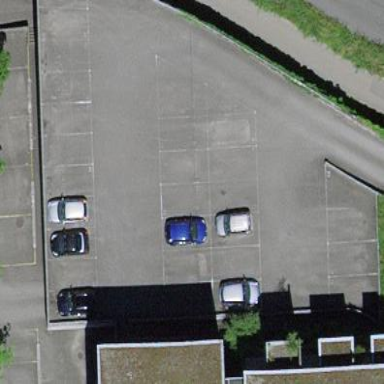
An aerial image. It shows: Garage building.